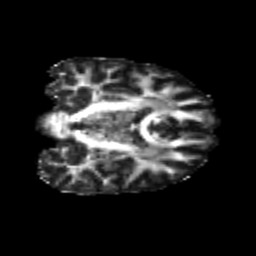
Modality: FA
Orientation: coronal
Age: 20
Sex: female
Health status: healthy
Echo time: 0.074 s